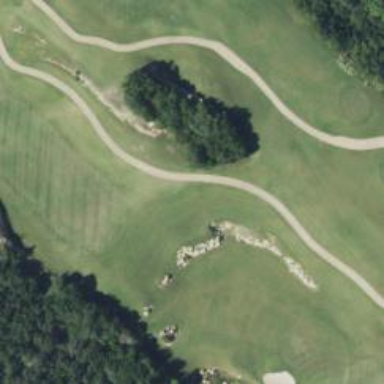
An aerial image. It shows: Path for both roads and golfers.